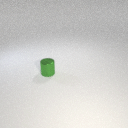
small green metal cylinder